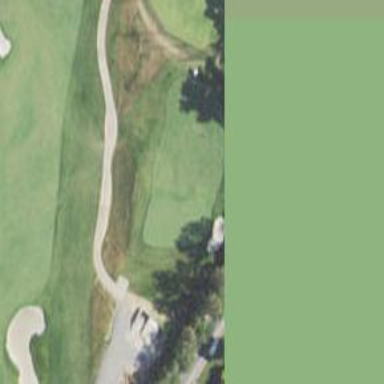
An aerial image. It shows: Golf hole.